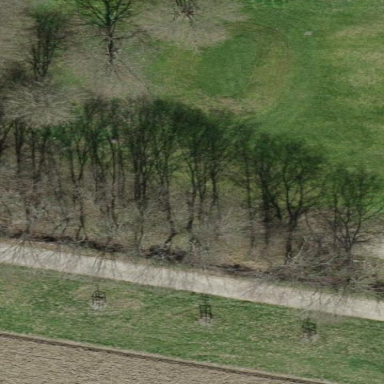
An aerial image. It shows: Broadleaved woodland area.